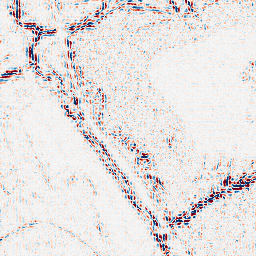
Category: wavelet
Decomposition family: wavelet_biorthogonal
Decomposition parameters: wavelet: bior3.5
level: 2
Upsampling method: sinc_blackman
Upsampling parameters: scale: 8
kernel_size: 16
Upsampling scale: 8